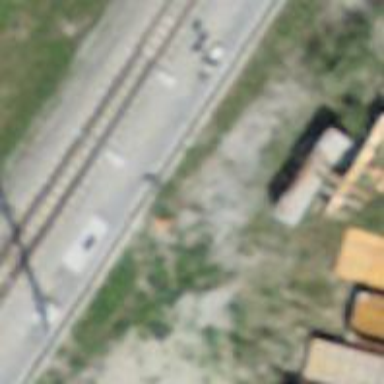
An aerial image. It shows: Pole supporting roof covering pipeline marker.